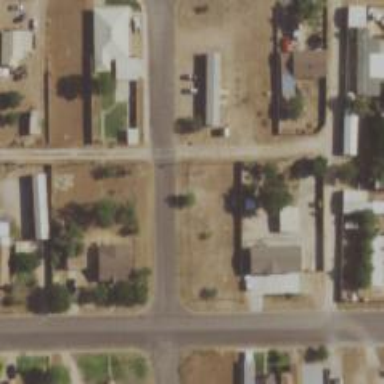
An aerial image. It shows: Alleyway designated as service road.